Question: I am working on a Perl Tkx application and I am having trouble getting useful/correct error messages. I am attempting to use croak so it will tell me exactly where it fails, but every time it croaks it just says the error is located "at C:/Perl64/lib/Tkx.pm line 347."
I have written a very simple script to demonstrate what is happening:
---
'''
#!/usr/bin/perl
use strict;
use warnings;
use Carp;
use Tkx;
my $mw = Tkx::widget->new(".");
my $b = $mw->new_button(
-text => "Hello, world",
-command => sub { croak; },
);
$b->g_pack;
Tkx::MainLoop();
'''
---
When I run this script and click the button I get the following popup box:

How can I make Tkx handle errors similar to using croak in a regular Perl script? is there a way to force croak to print to STDOUT or STDERR?
---
Michael Carman brings up a good point that generally with a GUI the console will be suppressed and the user will never see an error sent to STDOUT or STDERR, but what about finding a way to modify the text in the "Application Error" dialogue box to say something useful? Is that possible?
The text doesn't necessarily have to be useful to the end user, but should at least be understandable by the programmer so they know where to look for the issue when it is reported by the end user.
---
Okay it appears that using 'die' or 'confess' instead of 'croak' prints a more useful error message to the "Application Error" window, but once I click "OK" the program just continues and doesn't actually die. How can I "kill it until it's dead" and make sure it stays dead?
---
Here is a possible solution built off of Michael Carman's response. I modified it slightly because I think a messageBox looks a little bit nicer :)
'''
#!/usr/bin/perl
use strict;
use warnings;
use Tkx;
use Carp;
my $mw = Tkx::widget->new(".");
my $b = $mw->new_button(
-text => "Hello, world",
-command => sub { die "uh-oh"; },
);
$b->g_pack;
Tkx::eval(<<'EOT');
proc bgerror {message} {
tk_messageBox -title "Application Error" -message $message -icon error -type ok
destroy .
}
EOT
Tkx::MainLoop();
'''
So far this is the best solution but 5 days still remain in the bounty so keep those answers coming!
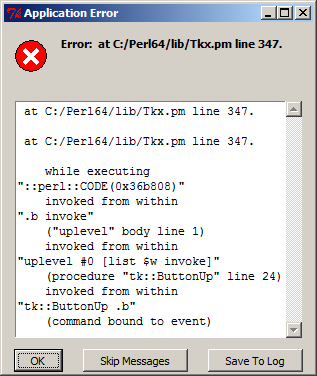
Answer: 'croak' reports errors from the perspective of the caller. Use 'die' to report errors from the perspective of your code.
'croak' is typically used when writing modules so that you can report problems in the way your code is used. (e.g. for argument validation) GUI programming is sort of a mirror image of this. Instead of writing a library for someone else to use, you're injecting your code into a library that was written by someone else. When you pass a code reference to '-command' the caller becomes Tkx, so it's better to report any errors from the perspective of your code.
Tkx catches fatal errors in callbacks and reports them via the "Application Error" dialog you're seeing. It's not uncommon for GUI applications to be disconnected from the console, meaning that STDOUT and STDERR are closed and any messages written to them are lost. Without the dialog your application would simply vanish and the user would have no clue as to why.
e.g.
'''
use Tkx;
my $mw = Tkx::widget->new(".");
my $b = $mw->new_button(
-text => "Hello, world",
-command => sub { die "uh-oh" },
);
$b->g_pack;
Tkx::MainLoop();
'''
When I run this (and press the button) the dialog message is
'''
uh-oh at c: emp
oo.pl line 9.
'''
If you need full control over how Tk handles errors you can override the default handler. The catch is that you have to do it in Tcl. Here's a minimal version to create a dialog with the error message and exit the application when it's closed.
'''
Tkx::eval(<<'EOT');
proc bgerror {message} {
tk_dialog .error "Error" $message [] 0 Close
destroy .
}
EOT
'''